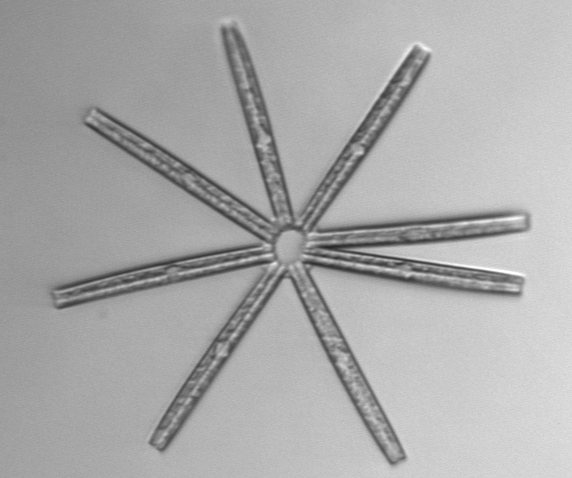
Label: Thalassionema